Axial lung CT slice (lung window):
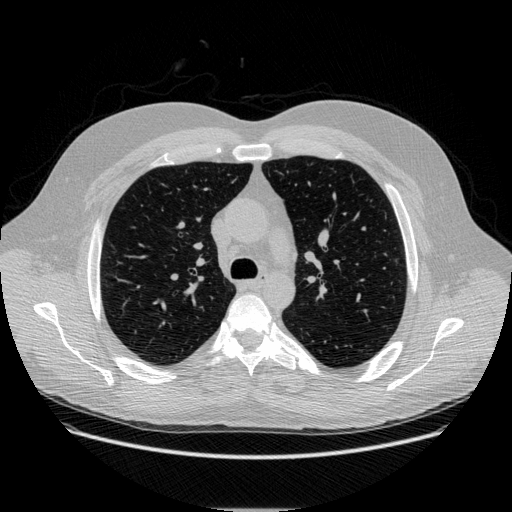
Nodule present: no